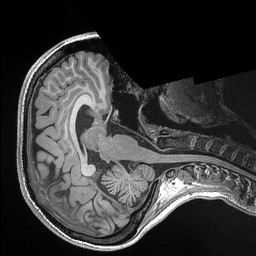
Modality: T1w
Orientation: axial
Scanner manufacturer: siemens
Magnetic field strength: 3 T
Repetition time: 2.3 s
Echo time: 0.00298 s